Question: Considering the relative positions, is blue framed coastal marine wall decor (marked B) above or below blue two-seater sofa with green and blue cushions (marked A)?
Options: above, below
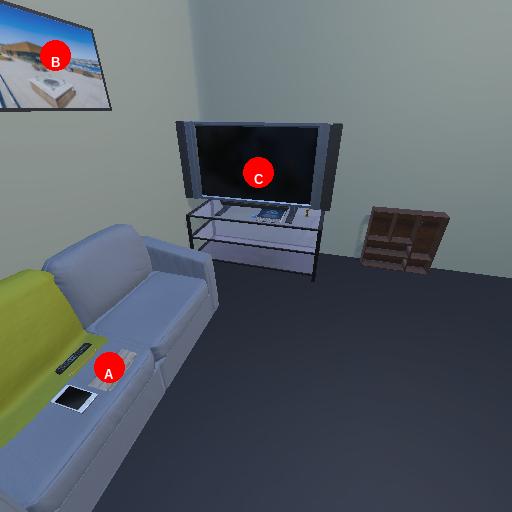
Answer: above